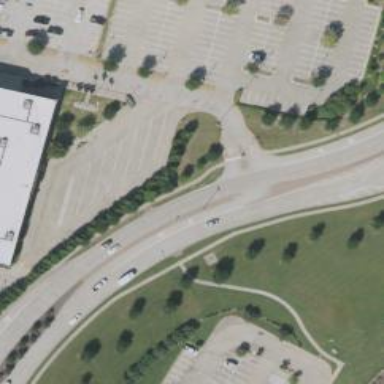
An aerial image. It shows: Tertiary road with separate sidewalk.